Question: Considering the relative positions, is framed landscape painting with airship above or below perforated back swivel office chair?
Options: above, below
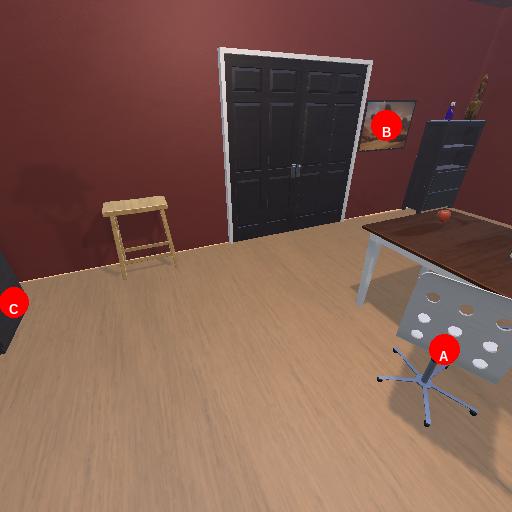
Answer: above